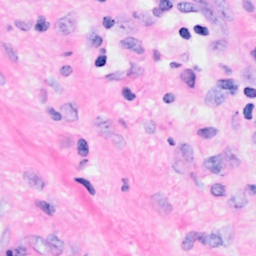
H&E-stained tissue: Breast